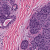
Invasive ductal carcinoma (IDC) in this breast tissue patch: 0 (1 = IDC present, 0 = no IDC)